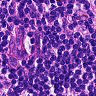
Metastatic tissue present: no